Question: I'm working on 'rdlc file' getting values from stored procedure from that i have created dataset to show all values on 'rdlc file'.
> Need to show AVG of column value at end 'rdlc file' how to do this?
I tried with 'AVG aggregate function using expression' but problem is how to group by my column ?
guide me.

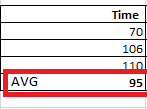
Answer: Try: '=sum(Fields!Time.Value)/CountDistinct(Fields!groupingField.Value)', where 'Fields!Time.Value' is your field with time values and 'Fields!groupingField.Value' is your field that you use for row grouping.